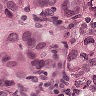
Metastatic tissue present: yes